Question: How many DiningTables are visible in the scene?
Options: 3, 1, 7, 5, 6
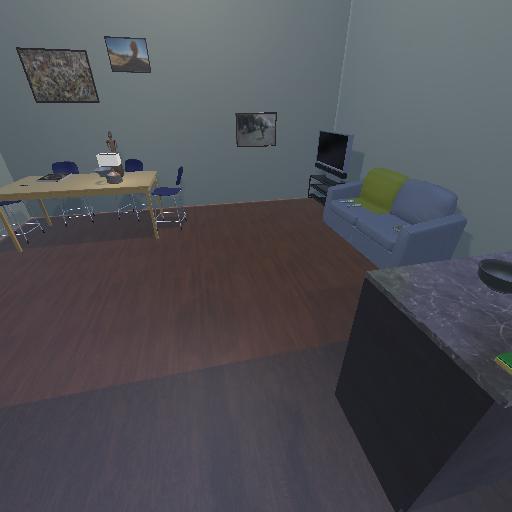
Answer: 3